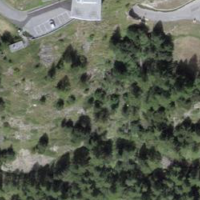
EUNIS habitat code: 31
Species observed at this site:
Parnassius apollo
Campanula spicata